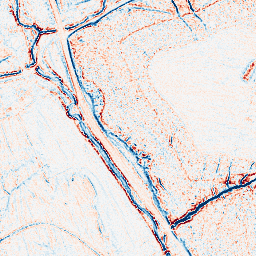
Category: edge_preserving
Decomposition family: anisotropic_diffusion
Decomposition parameters: iterations: 5
kappa: 10
gamma: 0.1
Upsampling method: bilinear
Upsampling parameters: scale: 2
Upsampling scale: 2